Interaction volume radius: 10 \u00c5
Interaction volume height: 10 \u00c5
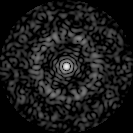
Disorder parameter: 0.7943